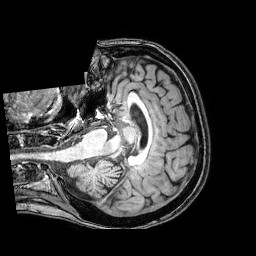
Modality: T1w
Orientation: axial
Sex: female
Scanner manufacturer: philips
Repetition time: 0.00816 s
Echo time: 0.00374 s